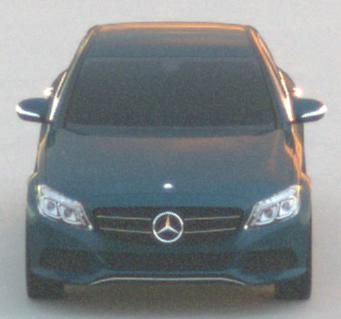
Make: Mercedes-Benz
Model: C 160
Detailed model: C-Class (205) Limousine
Model produced from: 2015/04
Model produced until: 2018/04
Doors: 4
Color: blue
Road condition: dry road
Daytime: sunrise or sunset
Contrast: medium contrast